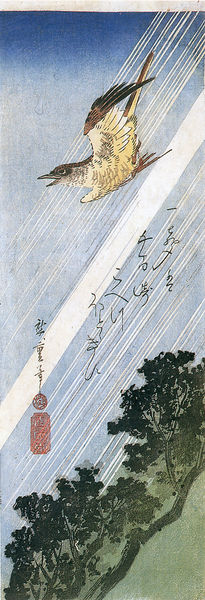
Titel: Kuckuck im Regen über Isozaki fliegend
Künstler: Utagawa Hiroshige
Schlagwörter: baum, berg, blau, blätter, himmel, vogel, weiß, bäume, grün, braun, schwarz, rot, gefieder, büsche, fliegen, japan, schrift, schnabel, linien, streifen, flug, diagonal, blauer himmel, sturz, strefen, 1872, ievogel, japanische druckgraphik, fliegt+